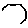
Label: hexagon